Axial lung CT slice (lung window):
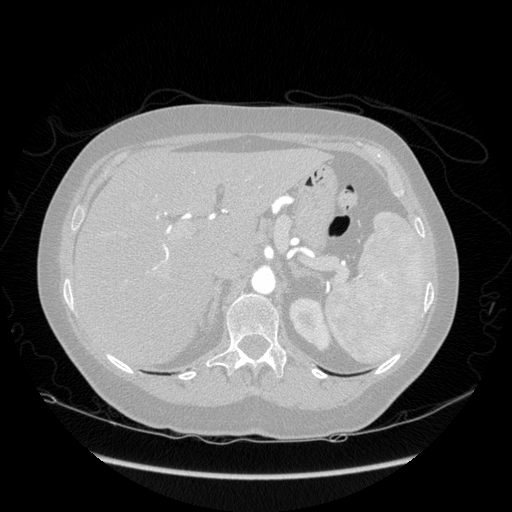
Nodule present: no